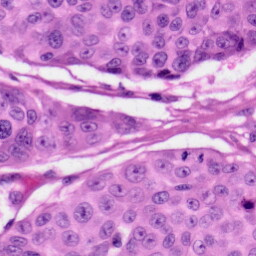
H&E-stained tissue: Skin